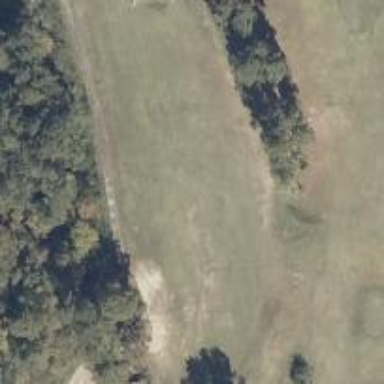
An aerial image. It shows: Golf hole.